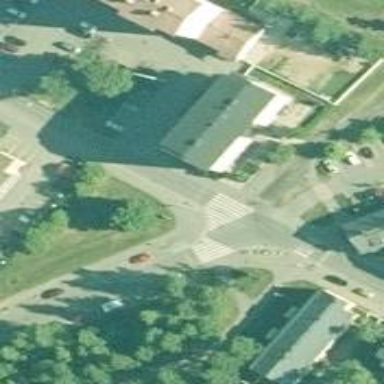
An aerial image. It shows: Asphalt cycleway.